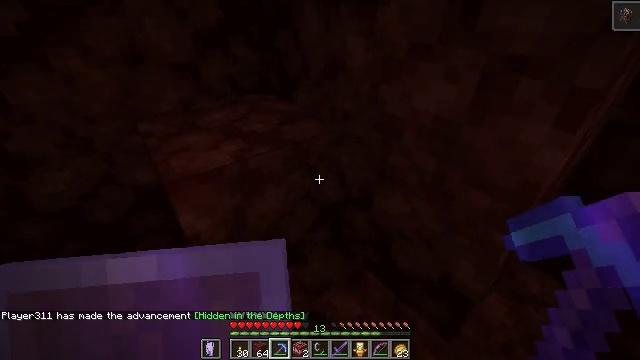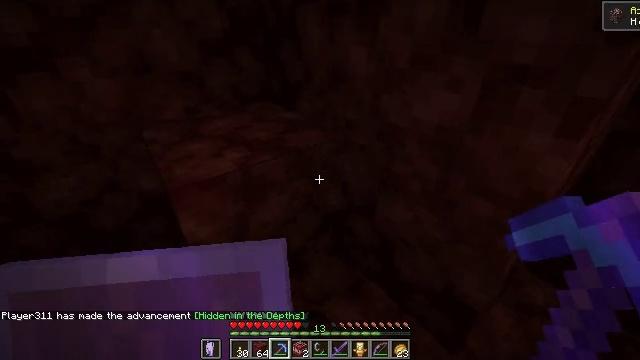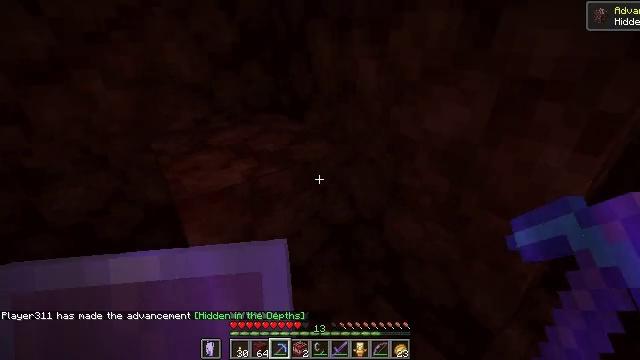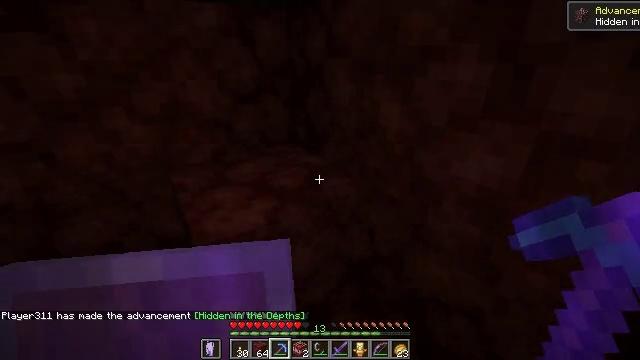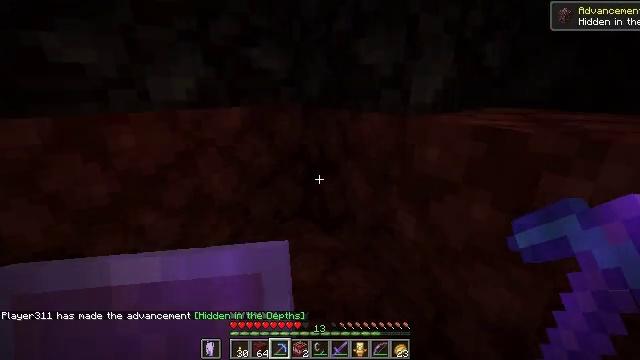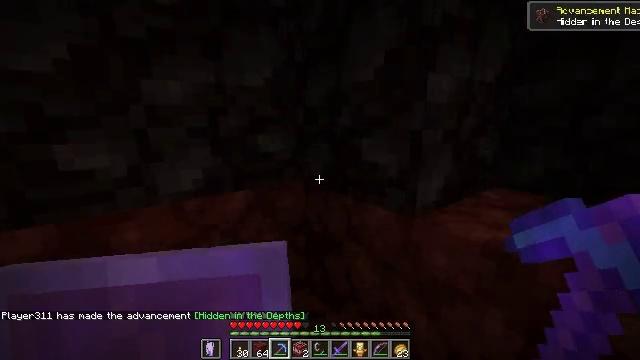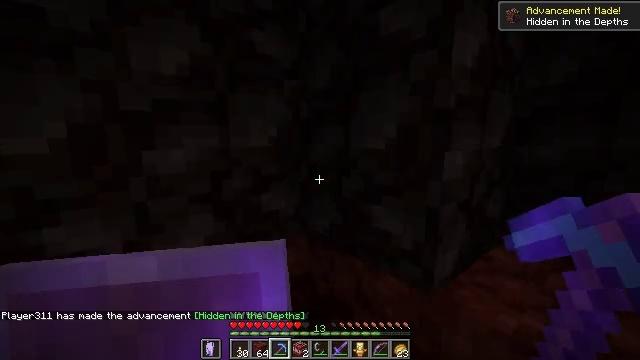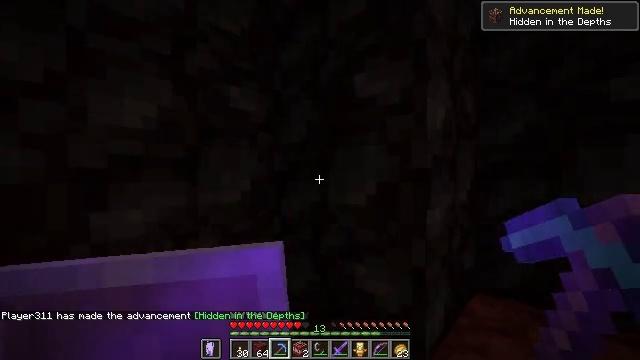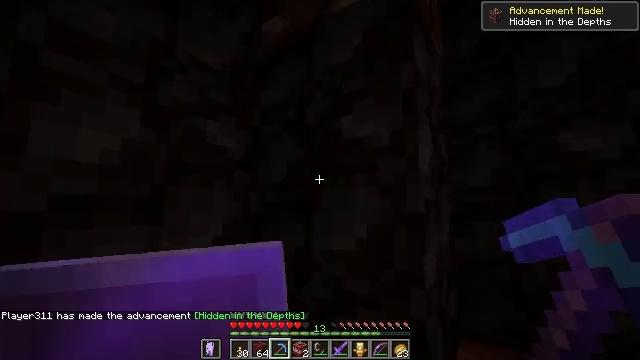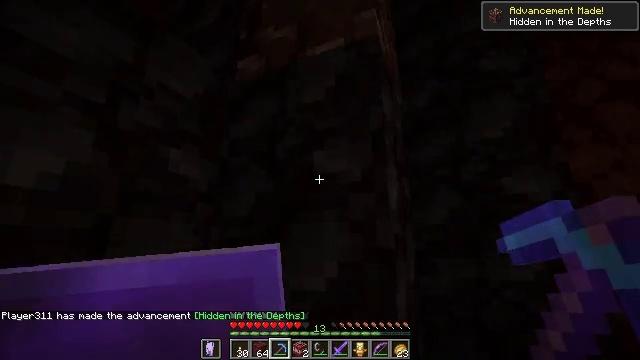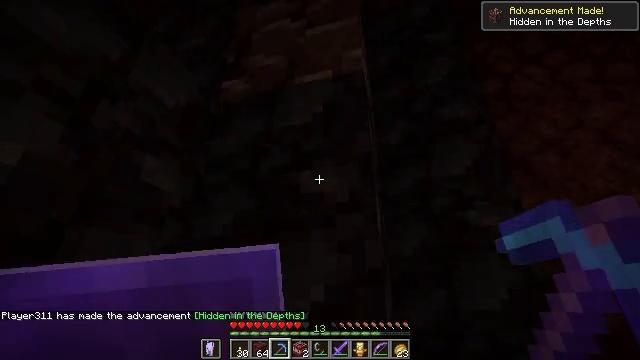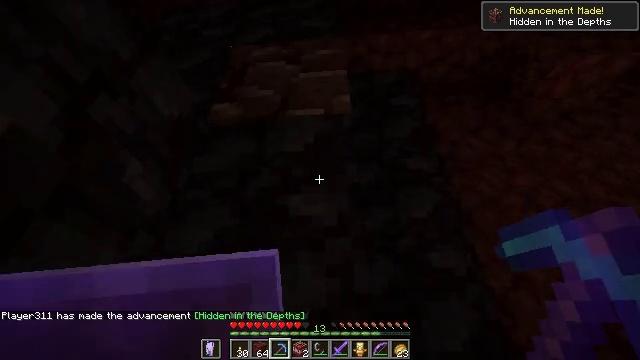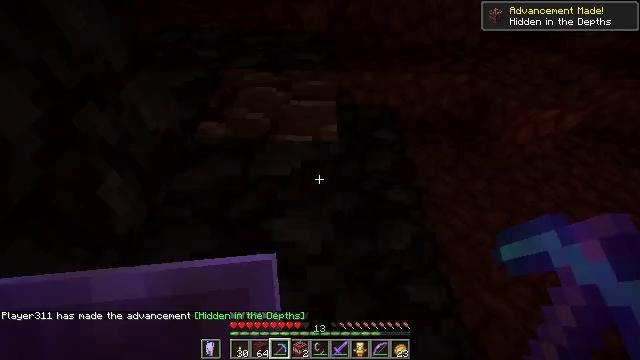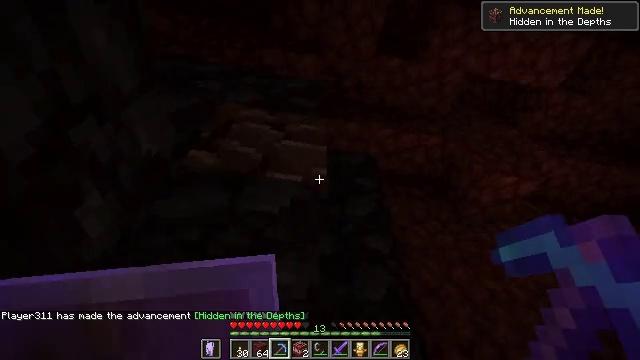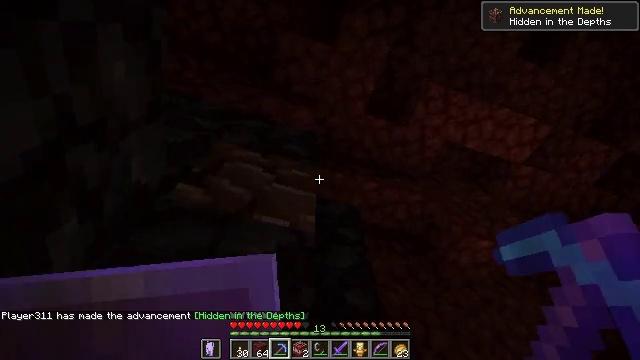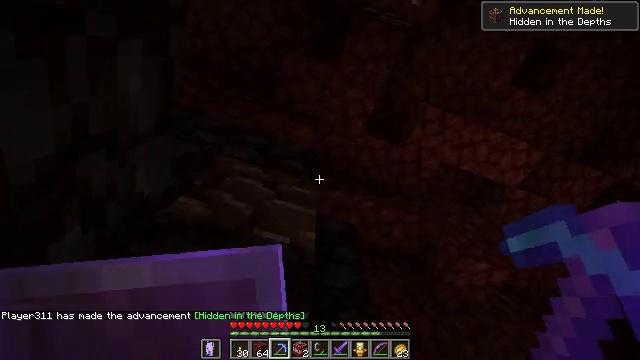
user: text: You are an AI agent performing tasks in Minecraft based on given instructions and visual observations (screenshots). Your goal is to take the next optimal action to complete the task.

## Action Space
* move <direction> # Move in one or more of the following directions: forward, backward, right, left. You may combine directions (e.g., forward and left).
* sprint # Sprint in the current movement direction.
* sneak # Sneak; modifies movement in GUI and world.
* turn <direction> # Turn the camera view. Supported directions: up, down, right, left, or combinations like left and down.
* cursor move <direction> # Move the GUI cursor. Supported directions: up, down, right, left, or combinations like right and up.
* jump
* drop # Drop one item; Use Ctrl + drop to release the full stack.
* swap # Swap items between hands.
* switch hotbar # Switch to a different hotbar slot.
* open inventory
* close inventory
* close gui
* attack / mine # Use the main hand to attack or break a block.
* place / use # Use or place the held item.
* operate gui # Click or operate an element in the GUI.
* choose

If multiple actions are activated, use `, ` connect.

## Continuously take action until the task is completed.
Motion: motion action
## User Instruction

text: Collect ancient debris for Netherite crafting.
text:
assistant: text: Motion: turn up
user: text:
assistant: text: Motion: move forward and move left, turn left and up
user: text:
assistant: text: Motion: move forward and move left, turn left and up, jump
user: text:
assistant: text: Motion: move forward and move left, turn up, jump
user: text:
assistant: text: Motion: move forward and move left, turn right and up, jump
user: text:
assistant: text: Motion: move forward and move left, turn right and up, jump
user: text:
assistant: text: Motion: move forward and move left, turn right and up, jump
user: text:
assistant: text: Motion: move forward and move left, turn right and up
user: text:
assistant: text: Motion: move forward and move left, turn right and up
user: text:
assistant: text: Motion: turn right and up
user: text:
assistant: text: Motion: turn right and up
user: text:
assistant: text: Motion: turn right and up
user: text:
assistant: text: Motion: turn right and up
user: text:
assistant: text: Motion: turn right and up
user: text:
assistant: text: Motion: turn right and up
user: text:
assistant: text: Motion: no_op
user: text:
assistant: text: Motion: no_op
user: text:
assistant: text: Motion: move forward, turn right and down
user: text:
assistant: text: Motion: move forward, turn down, jump
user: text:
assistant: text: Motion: move forward, turn left, jump
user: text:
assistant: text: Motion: move forward, jump
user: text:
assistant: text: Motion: move forward, jump
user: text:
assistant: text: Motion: move forward, jump
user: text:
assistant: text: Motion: move forward, jump
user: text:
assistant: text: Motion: move forward, jump
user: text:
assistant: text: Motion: move forward, turn left and down
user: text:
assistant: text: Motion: move forward, turn left and down
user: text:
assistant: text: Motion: move forward, turn left and up
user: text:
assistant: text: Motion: move forward, turn left and up
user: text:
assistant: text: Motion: move forward, turn left and up